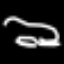
Label: frog